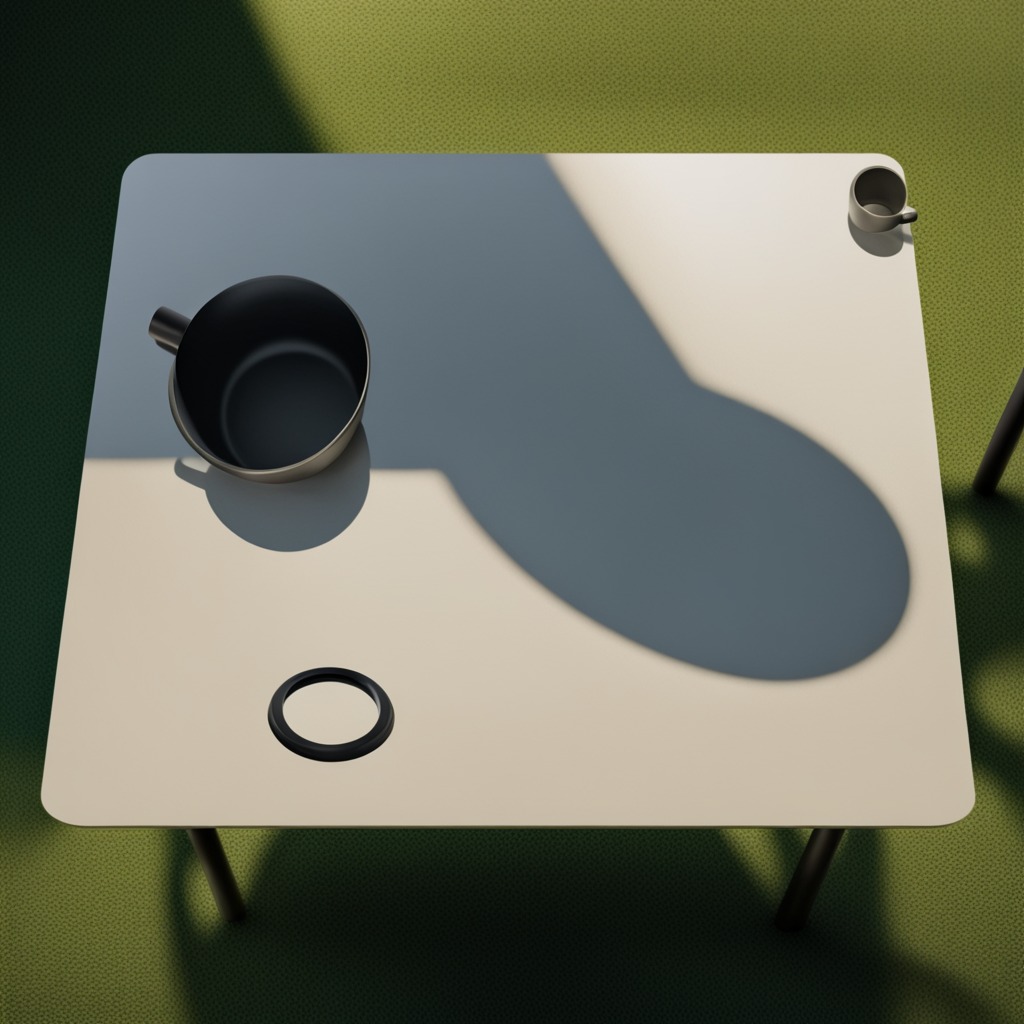
A rubber O-ring is lying on a clean utility table in a temporary outdoor tool station.